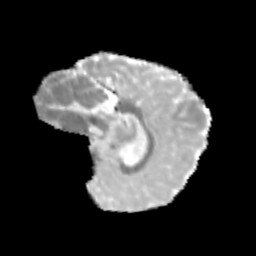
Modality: MD
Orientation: sagittal
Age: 10
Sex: female
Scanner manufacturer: siemens
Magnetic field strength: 3 T
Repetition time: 3.8 s
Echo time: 0.07 s